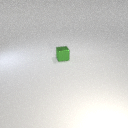
small green metal cube